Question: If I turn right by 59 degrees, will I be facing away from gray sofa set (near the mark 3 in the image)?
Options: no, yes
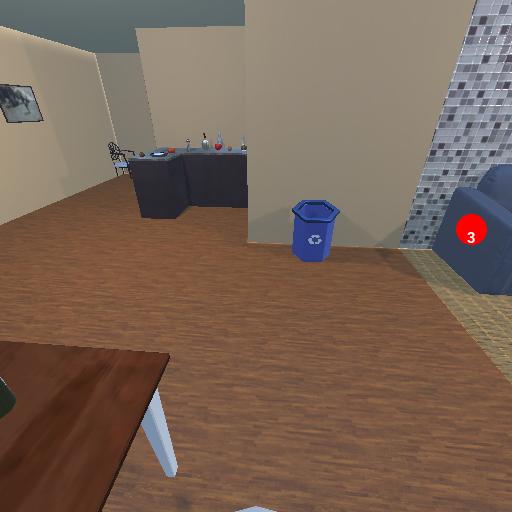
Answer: no